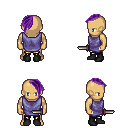
a pixel art fantasy rpg character, male body template, human, tanned skin, chain tabard jacket, gold greaves, purple long mohawk hairstyle, black shoes, dagger, four views (front, back, left, right), 2x2 character sprite sheet, small pixel art, hard edges, no anti-aliasing